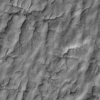
Label: not_dusty